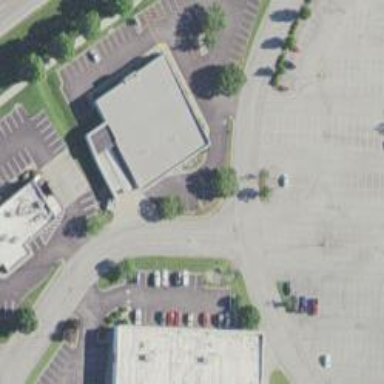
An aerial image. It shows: Retail building.